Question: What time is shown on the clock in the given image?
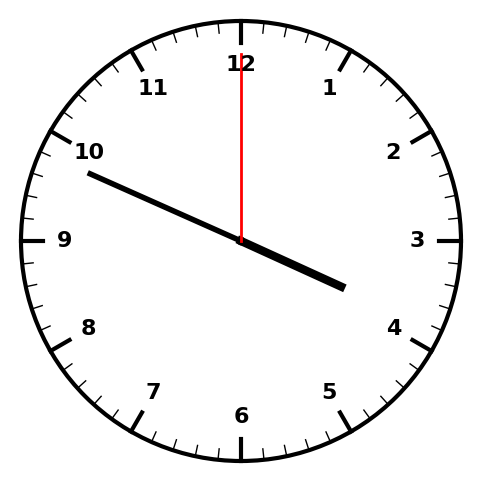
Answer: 03:49:00